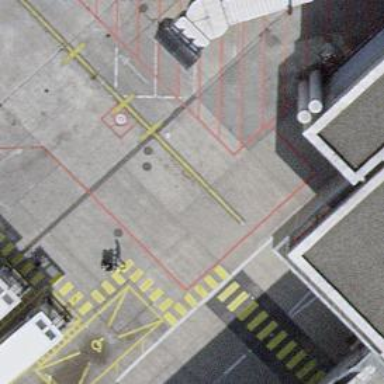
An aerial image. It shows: Airport parking position.